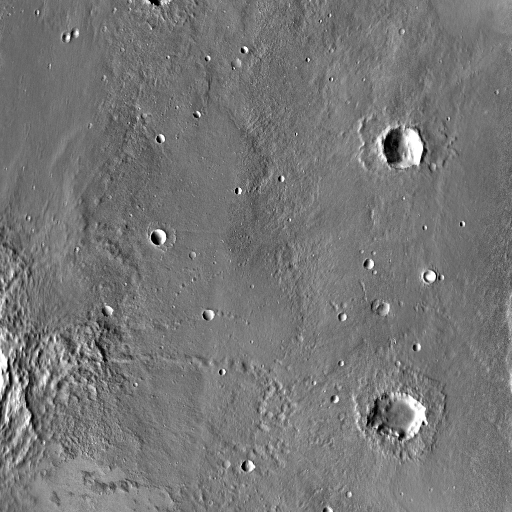
Crater classes present: Background, Other, Layered, Buried, Secondary